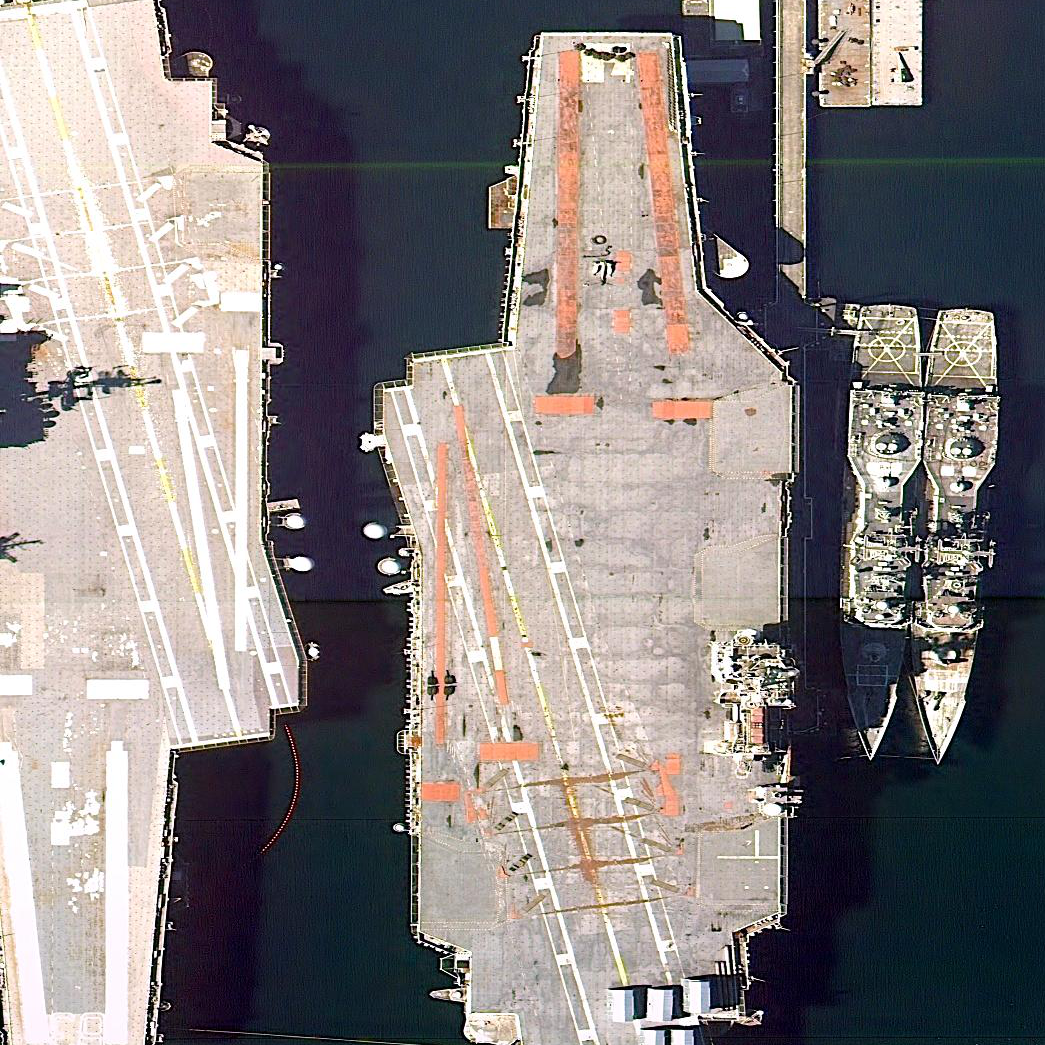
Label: aircraft_carrier